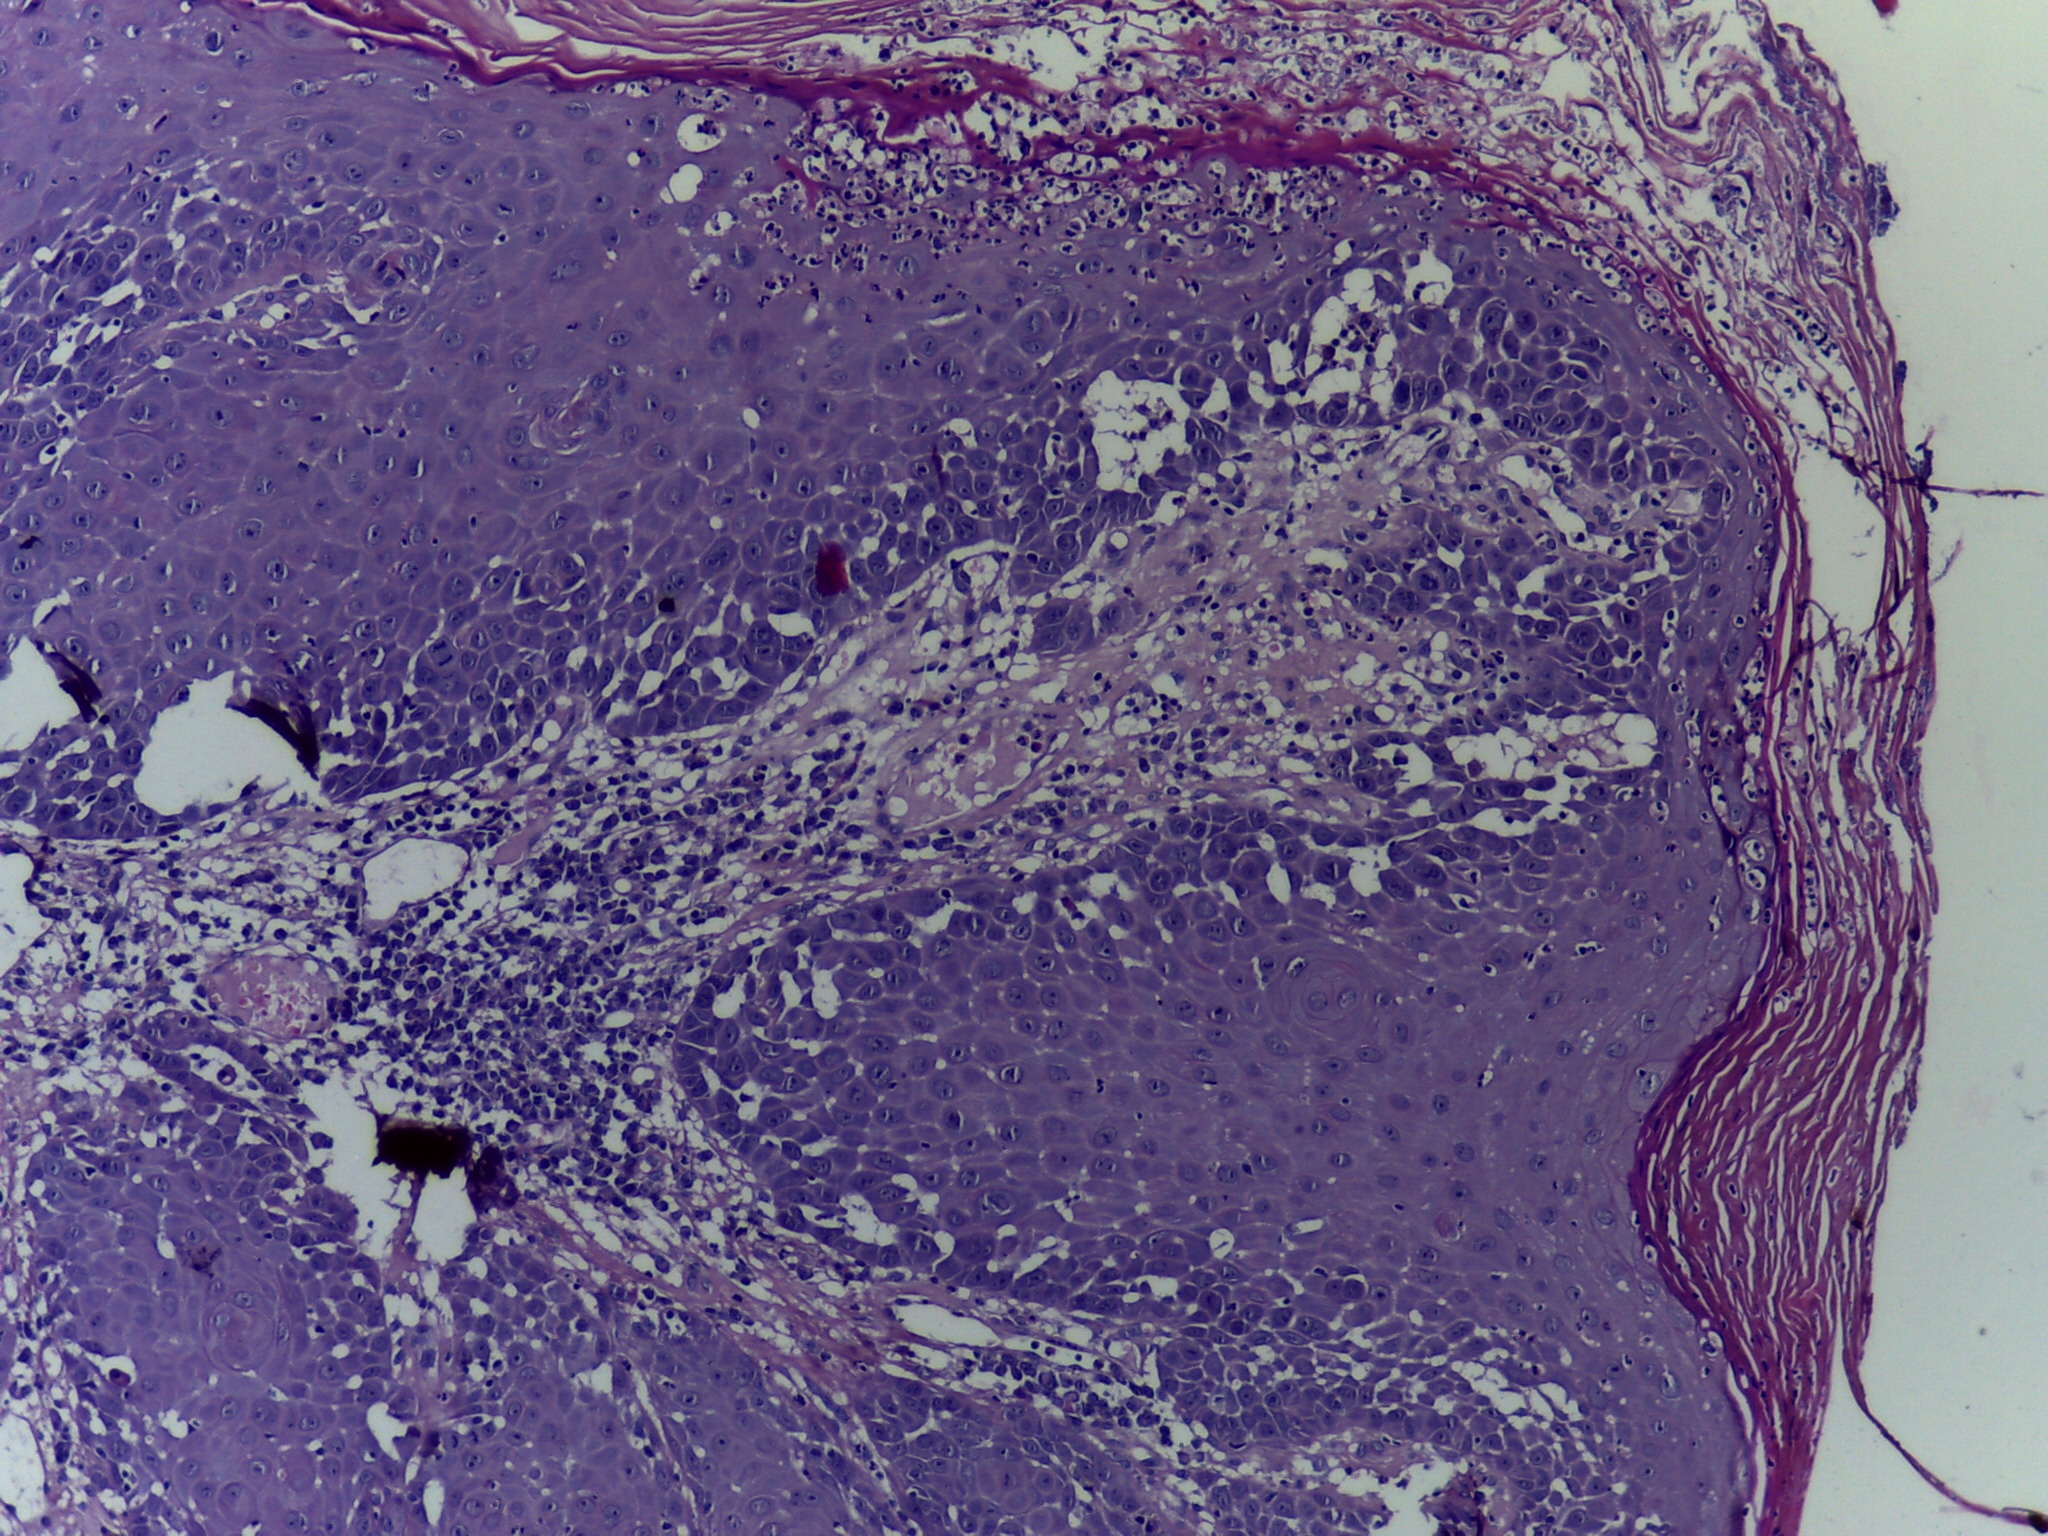
Diagnosis: OSCC